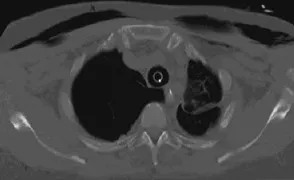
Representative saggital computed tomography scan images of the chest at the level of the sternoclavicular joint.
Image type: radiology (ct)